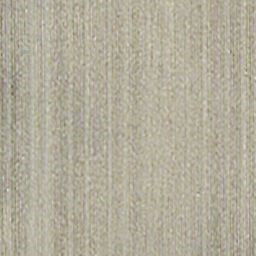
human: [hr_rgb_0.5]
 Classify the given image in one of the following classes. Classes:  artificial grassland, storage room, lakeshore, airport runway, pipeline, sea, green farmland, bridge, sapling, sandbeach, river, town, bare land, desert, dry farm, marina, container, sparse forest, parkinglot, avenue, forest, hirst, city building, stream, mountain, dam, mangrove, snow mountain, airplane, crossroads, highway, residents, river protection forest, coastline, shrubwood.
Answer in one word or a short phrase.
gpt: dry farm